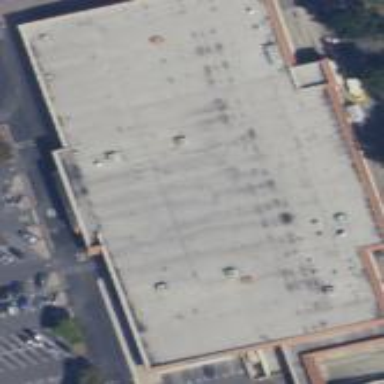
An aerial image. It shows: Supermarket building.